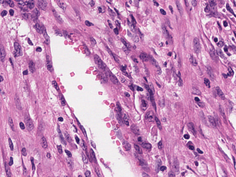
Tumor epithelial tissue: no
Tumor-associated stroma tissue: yes
Normal tissue: no